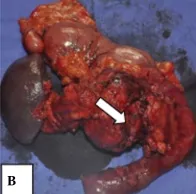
(B) Specimen from en bloc resection of the pancreas, spleen and superior mesenteric-portal vein (SMPV). The white arrow indicates the ~4-cm resected segment of the SMPV.
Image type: medical_photograph (other_medical_photograph)